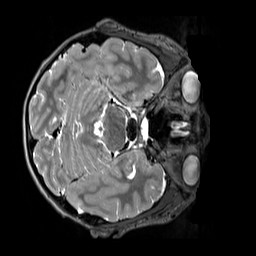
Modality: T2w
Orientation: axial
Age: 12
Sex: male
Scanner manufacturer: siemens
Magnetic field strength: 3 T
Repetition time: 3.2 s
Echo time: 0.408 s